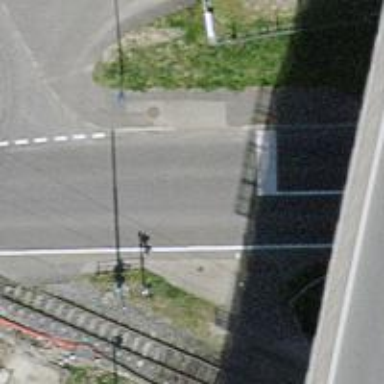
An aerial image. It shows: Unmarked crossing on asphalt footway.